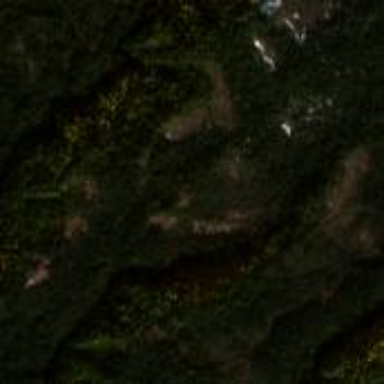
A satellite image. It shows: Forest with mixture of leaf types and cycles.